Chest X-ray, PA view. Patient: 64 years old, sex M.
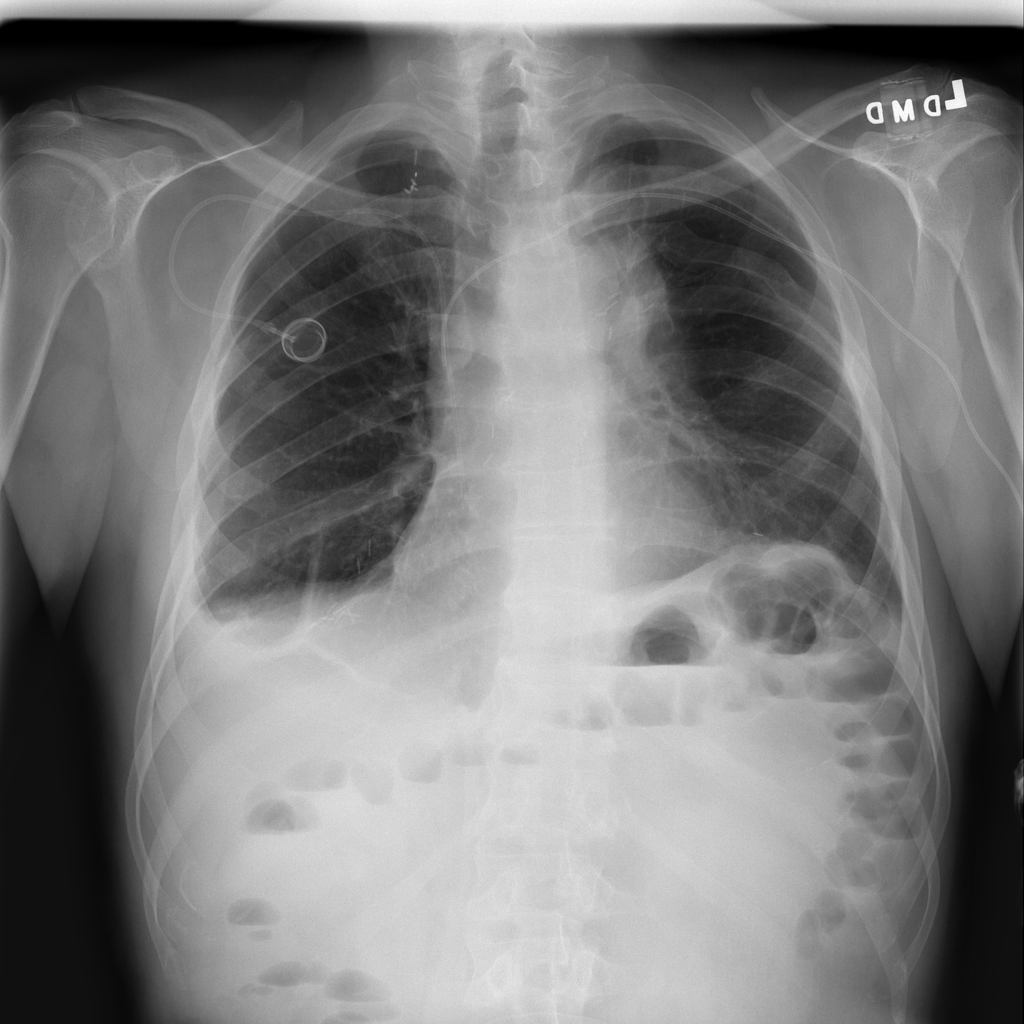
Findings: Effusion